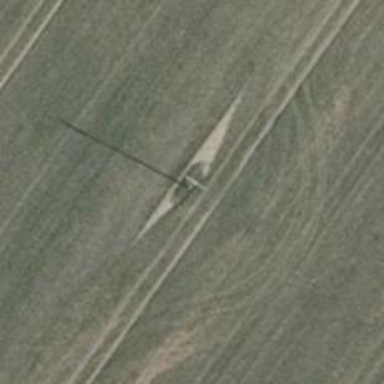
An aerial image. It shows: Power pole.